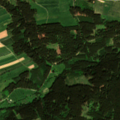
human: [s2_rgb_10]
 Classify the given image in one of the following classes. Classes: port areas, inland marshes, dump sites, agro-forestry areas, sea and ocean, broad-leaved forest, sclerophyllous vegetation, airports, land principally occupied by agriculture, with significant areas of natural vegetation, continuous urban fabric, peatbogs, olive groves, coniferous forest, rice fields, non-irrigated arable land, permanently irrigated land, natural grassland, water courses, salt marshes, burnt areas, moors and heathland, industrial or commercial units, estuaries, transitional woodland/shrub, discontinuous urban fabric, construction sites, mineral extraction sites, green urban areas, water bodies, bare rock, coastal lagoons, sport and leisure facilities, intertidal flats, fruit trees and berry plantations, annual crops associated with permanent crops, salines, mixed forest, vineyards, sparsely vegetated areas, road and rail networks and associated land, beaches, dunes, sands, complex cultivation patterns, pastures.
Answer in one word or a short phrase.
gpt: non-irrigated arable land, land principally occupied by agriculture, with significant areas of natural vegetation, coniferous forest